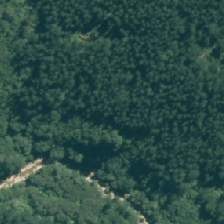
Land cover: harvested_forest